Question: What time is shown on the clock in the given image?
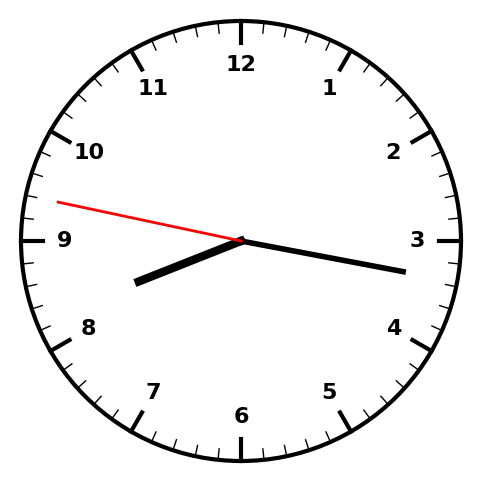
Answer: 08:16:47